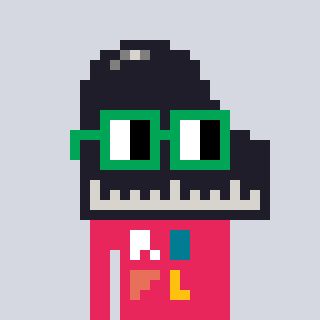
a pixel art character with square green glasses, a piano-shaped head and a redpinkish-colored body on a cool background